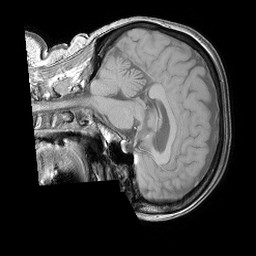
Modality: T1w
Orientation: sagittal
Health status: ill
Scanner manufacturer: philips
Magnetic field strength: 3 T
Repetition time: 0.3787 s
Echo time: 0.002908 s